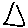
Label: triangle